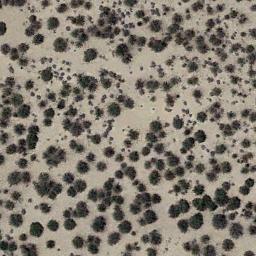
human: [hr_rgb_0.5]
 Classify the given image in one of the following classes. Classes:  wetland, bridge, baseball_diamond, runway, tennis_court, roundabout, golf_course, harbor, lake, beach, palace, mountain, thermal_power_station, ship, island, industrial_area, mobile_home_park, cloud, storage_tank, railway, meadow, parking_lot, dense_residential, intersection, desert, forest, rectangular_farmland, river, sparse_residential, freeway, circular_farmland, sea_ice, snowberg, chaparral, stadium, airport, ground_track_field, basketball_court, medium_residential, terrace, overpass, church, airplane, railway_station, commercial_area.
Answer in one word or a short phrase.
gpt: chaparral